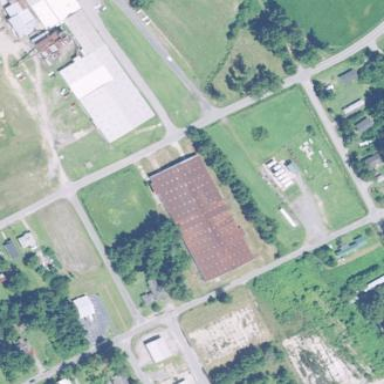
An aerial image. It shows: Warehouse building.